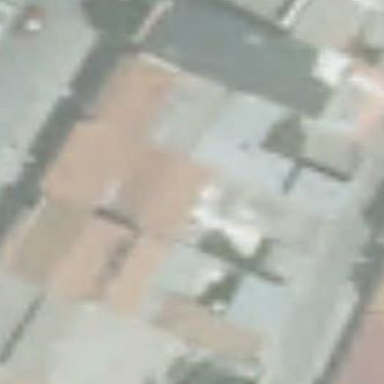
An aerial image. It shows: Residential building.